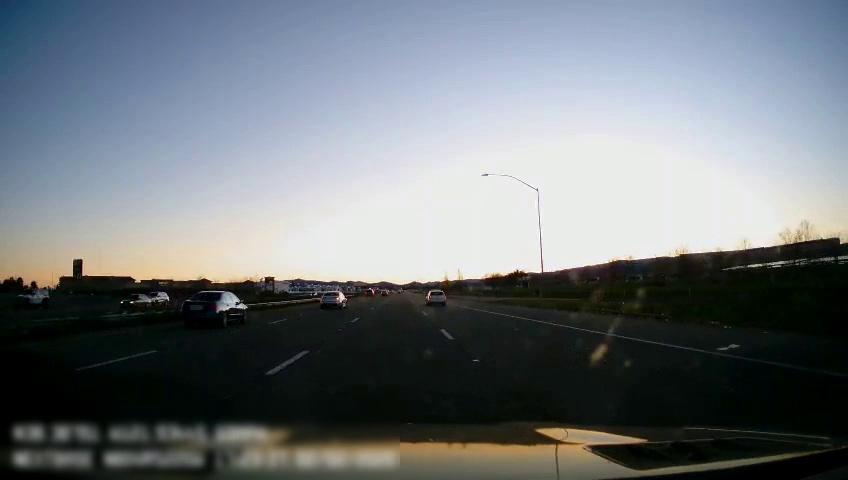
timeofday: Dusk/Dawn/Twilight
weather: Cloudy
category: Drivable Space
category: Vehicles | Car
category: Vehicles | SUV
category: Vehicles | SUV
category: Vehicles | Car
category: Vehicles | Car
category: Vehicles | SUV
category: Vehicles | SUV
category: Lanes | Current Lane
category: Lanes | Current Lane
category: Lanes | Alternate Lane
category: Lanes | Alternate Lane